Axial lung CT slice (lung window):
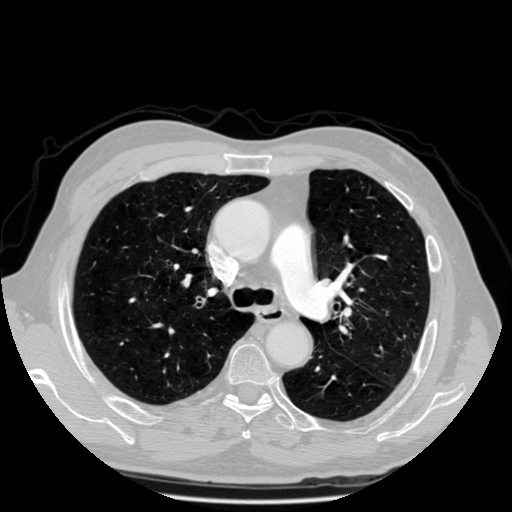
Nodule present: no